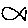
Label: fish